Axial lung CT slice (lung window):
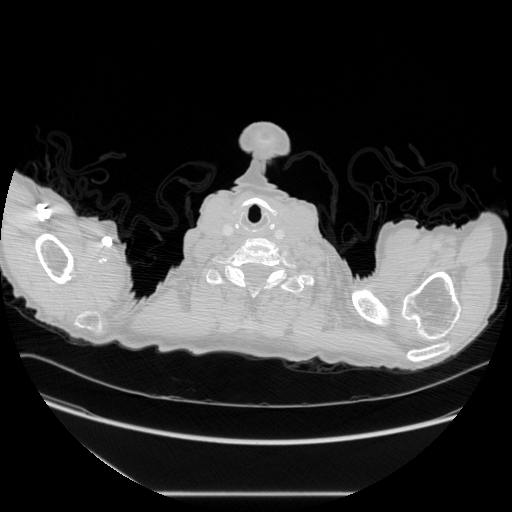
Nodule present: no